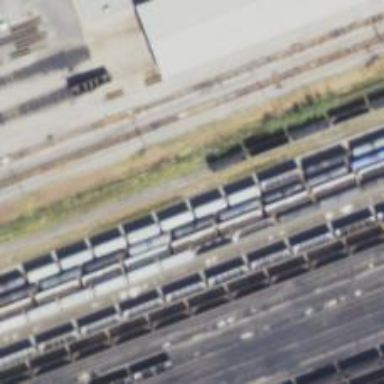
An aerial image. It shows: Railway yard.